Brain MRI, t1w sequence, axial 2D slice.
Patient: age 51, sex F, weight 95 kg, height 1.95 m
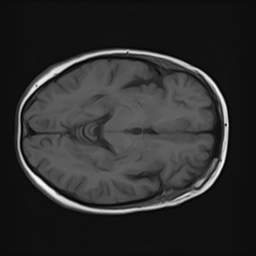